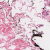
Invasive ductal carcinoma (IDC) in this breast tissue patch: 0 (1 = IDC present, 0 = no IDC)